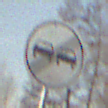
Verkehrszeichen: EndeUeberholverbot
Umgebung: Outdoor, Suburban
Tageszeit: MorningAfternoon
Wetter: PartlyCloudy
Licht: Natural
Jahreszeit: NotSpecified
Kontrast: HighContrast